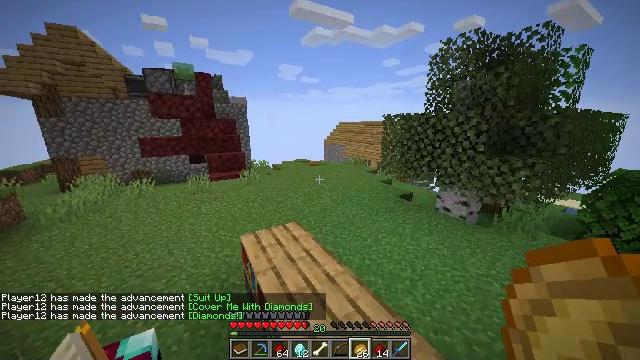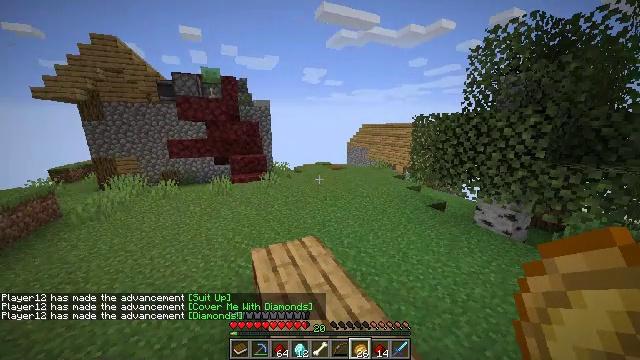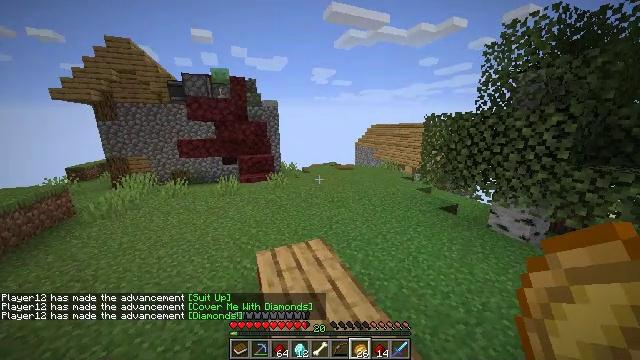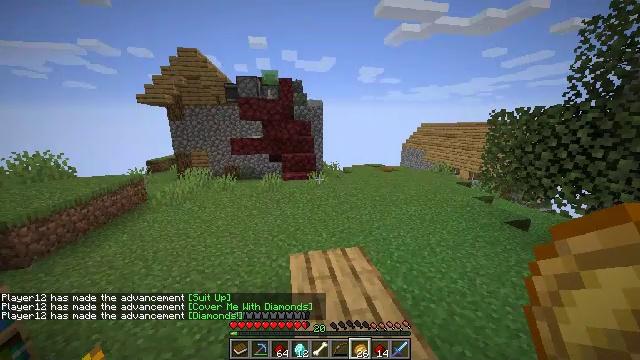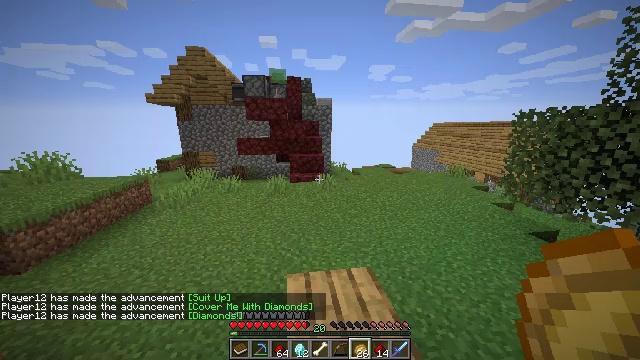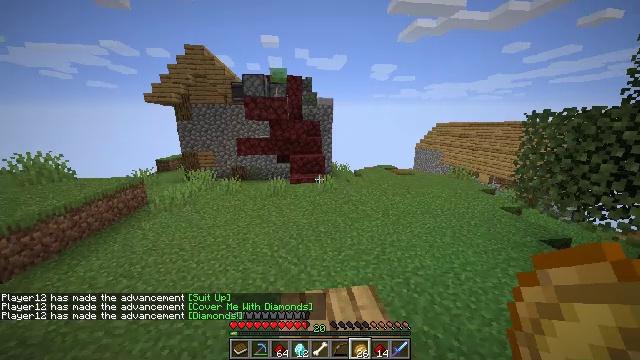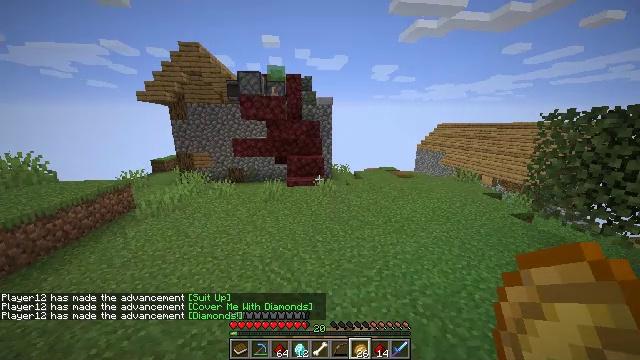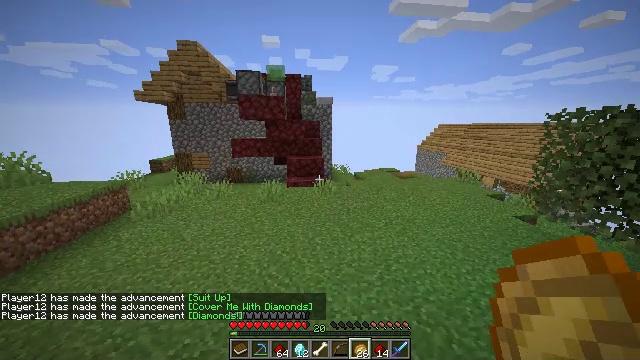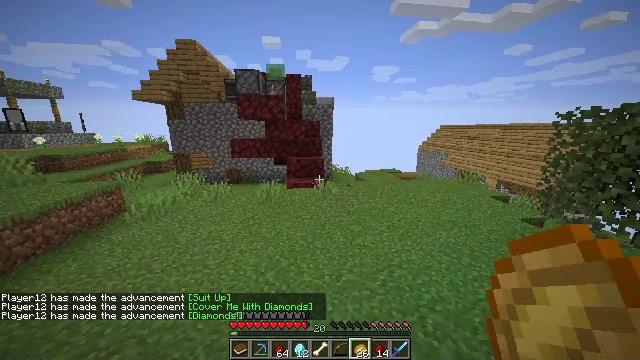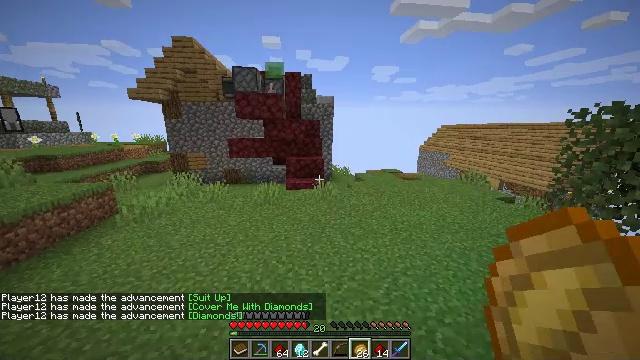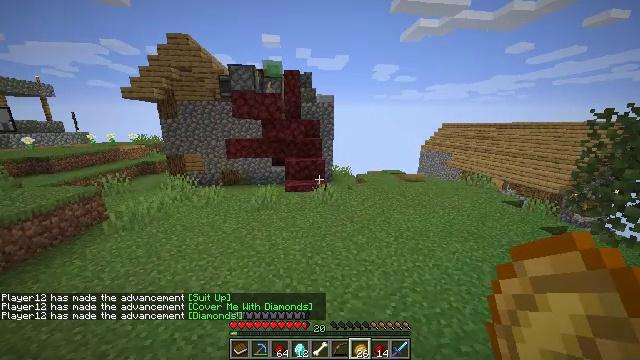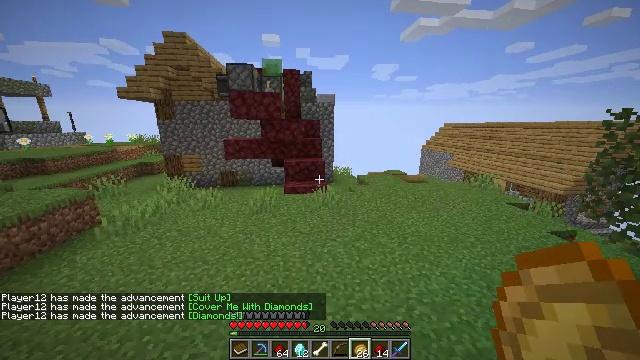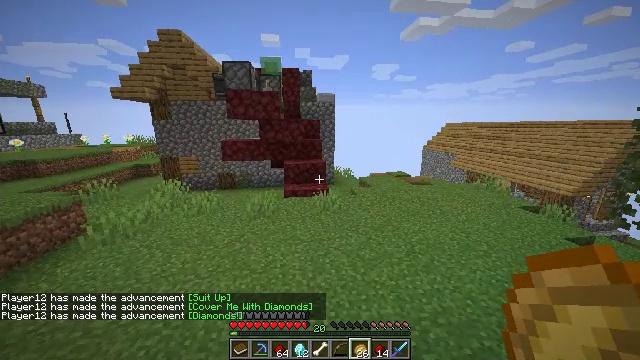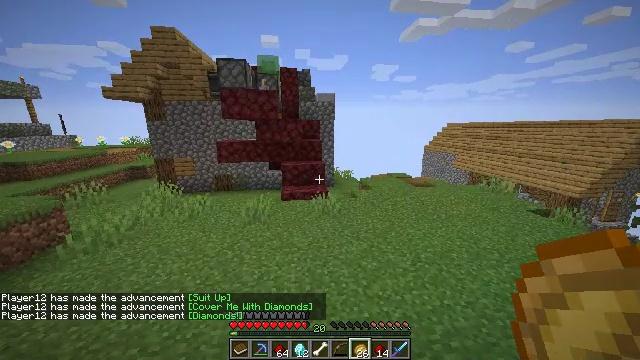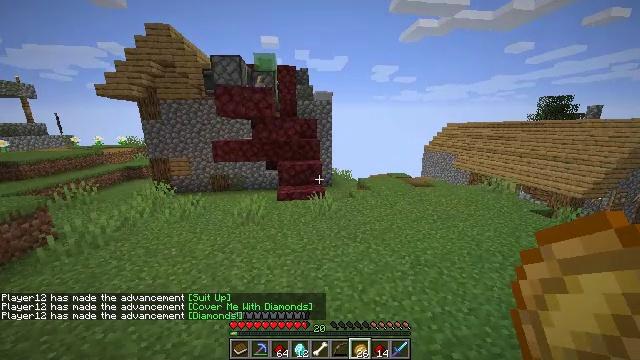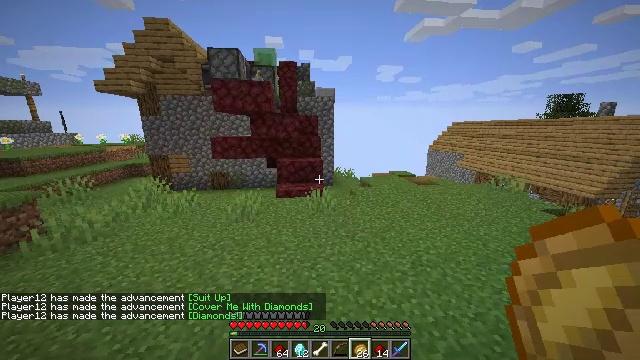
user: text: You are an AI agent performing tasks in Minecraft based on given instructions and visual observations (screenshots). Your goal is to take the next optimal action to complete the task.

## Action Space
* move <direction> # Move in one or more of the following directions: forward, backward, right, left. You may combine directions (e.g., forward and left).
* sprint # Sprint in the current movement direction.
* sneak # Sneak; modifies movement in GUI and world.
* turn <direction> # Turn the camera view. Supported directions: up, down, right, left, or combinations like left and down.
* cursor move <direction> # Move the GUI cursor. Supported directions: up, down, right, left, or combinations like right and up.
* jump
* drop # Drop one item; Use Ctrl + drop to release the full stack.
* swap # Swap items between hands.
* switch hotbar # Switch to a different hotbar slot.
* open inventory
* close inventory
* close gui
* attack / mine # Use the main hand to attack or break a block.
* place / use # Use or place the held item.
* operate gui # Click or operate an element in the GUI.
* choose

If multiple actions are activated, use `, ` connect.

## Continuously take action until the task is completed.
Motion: motion action
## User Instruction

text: craft item air
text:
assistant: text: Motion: move forward, turn left
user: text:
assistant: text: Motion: move forward, turn left
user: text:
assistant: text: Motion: move forward, turn left
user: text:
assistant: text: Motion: move forward, turn left
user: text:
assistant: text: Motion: move forward
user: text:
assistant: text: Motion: move forward
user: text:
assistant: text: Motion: move forward
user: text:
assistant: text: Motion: move forward
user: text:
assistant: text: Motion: move forward
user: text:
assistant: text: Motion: move forward
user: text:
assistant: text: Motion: move forward
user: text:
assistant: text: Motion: move forward
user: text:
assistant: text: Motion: move forward and move right
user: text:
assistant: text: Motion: move forward and move right
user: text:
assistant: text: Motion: move forward and move right, turn left
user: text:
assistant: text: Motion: move forward, turn left
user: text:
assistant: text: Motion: move forward
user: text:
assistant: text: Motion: move forward
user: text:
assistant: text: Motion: move forward
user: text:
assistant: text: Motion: move forward
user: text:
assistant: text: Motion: move forward
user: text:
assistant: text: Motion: move forward
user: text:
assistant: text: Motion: move forward
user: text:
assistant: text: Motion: move forward
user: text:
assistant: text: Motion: no_op
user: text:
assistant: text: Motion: no_op
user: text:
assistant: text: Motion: turn right and up, open inventory
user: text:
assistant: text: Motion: no_op
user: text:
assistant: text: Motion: no_op
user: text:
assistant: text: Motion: no_op